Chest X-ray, PA view. Patient: 51 years old, sex M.
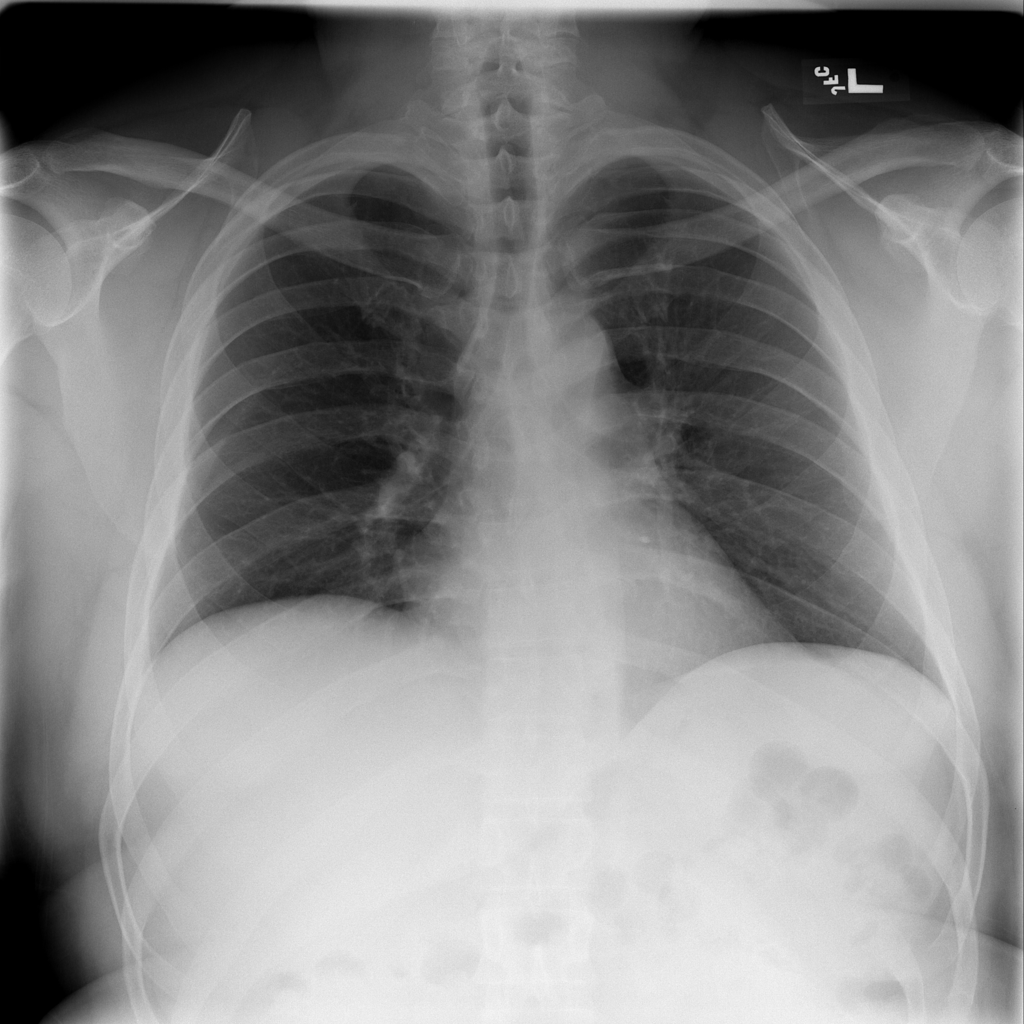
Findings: No Finding